Question: I want to use the new GTKListBox and GTKListBoxRow used by Gnome in their Control Center using python 3 and gobject.
Here's a picture of the widgets I'm talking about:

Looking the code I figured it out that the widgets were that ones, but maybe I'm mistaken.
Any way I could use them?
Thanks
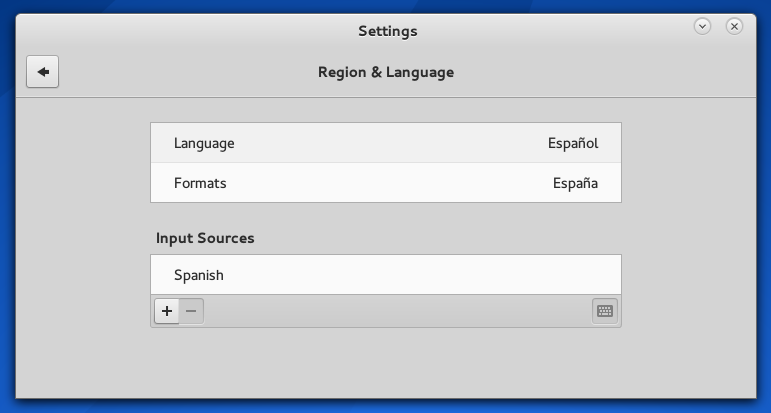
Answer: They're just normal GtkWidgets so you shouldn't have a problem using them. However they are new in Gtk 3.10 which will have a stable release towards the <URL>